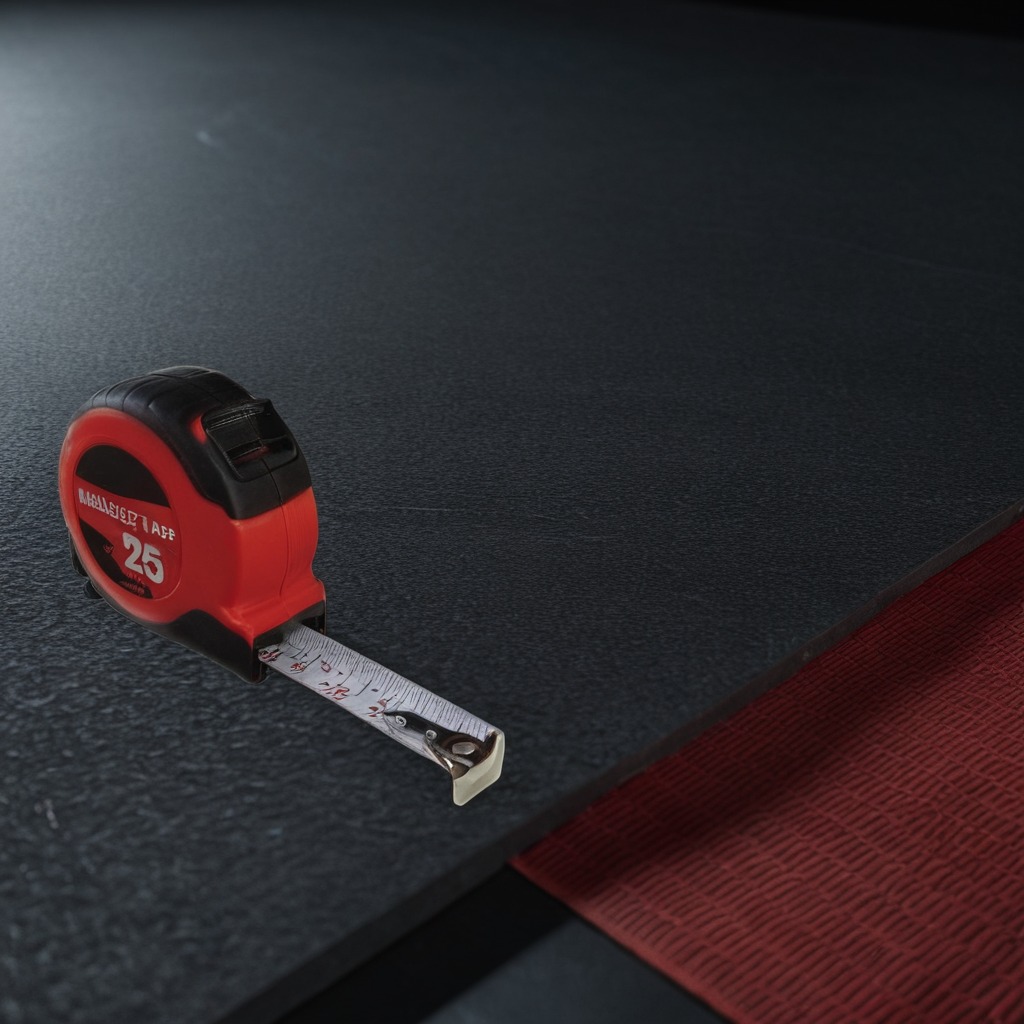
A measuring tape lies on the tabletop.